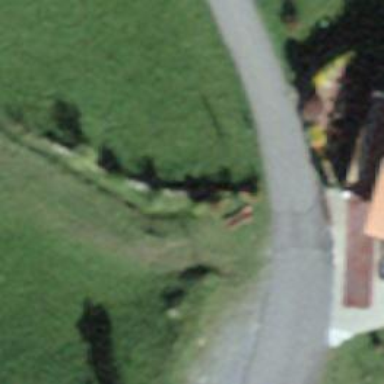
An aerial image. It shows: Red bench.